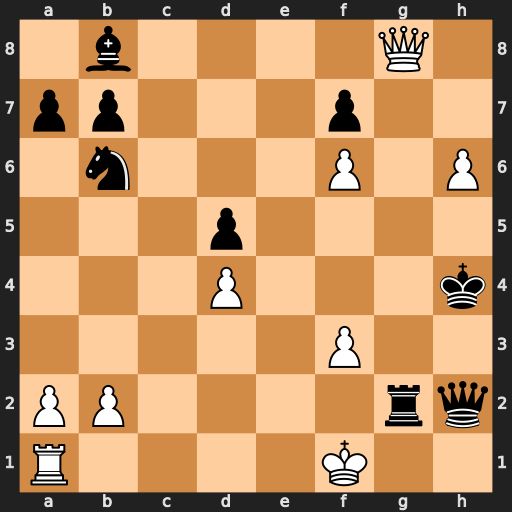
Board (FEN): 1b4Q1/pp3p2/1n3P1P/3p4/3P3k/5P2/PP4rq/R4K2
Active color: w
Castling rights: -
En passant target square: -
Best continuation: Qxg2 Qxg2+ Kxg2